Interaction volume radius: 5 \u00c5
Interaction volume height: 45 \u00c5
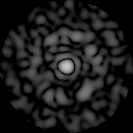
Disorder parameter: 0.8419